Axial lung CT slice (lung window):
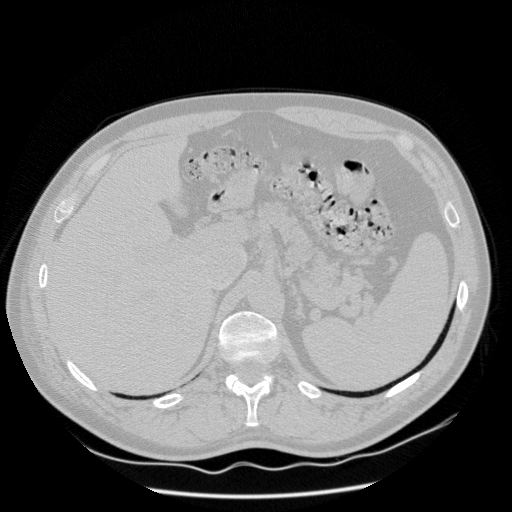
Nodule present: no